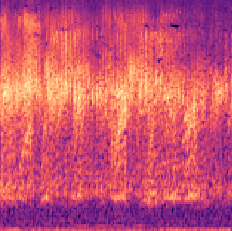
Sound class: Frog